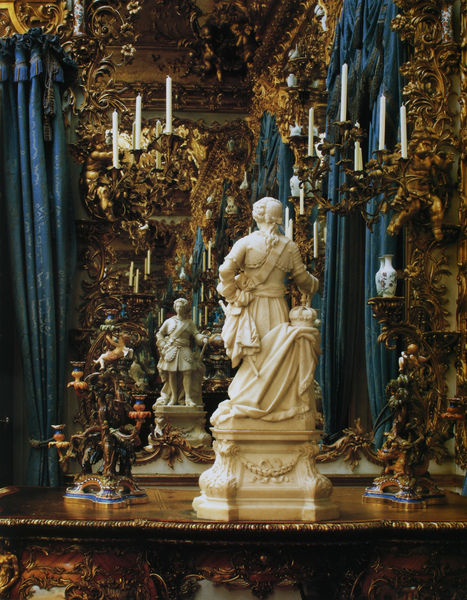
Titel: Marmorstatuette Ludwigs XV. auf dem Schreibtisch des Spiegelsaals
Standort: Graswangtal
Institution: Schloss Linderhof
Schlagwörter: blau, dunkel, mann, schatten, umhang, weiß, hell, licht, marmor, männer, rücken, schmuck, tisch, zimmer, blüten, gebäude, gürtel, rot, schloss, malerei, ornament, barock, falten, sockel, stehen, stein, spiegel, vorhang, kirche, figur, gewand, gold, interieur, pose, reich, stoff, decke, rokkoko, krone, rokoko, skulptur, statue, vase, schärpe, kommode, schreibtisch, spiegelbild, weis, saal, könig, vorhänge, glanz, floral, ornamente, verzierung, kerzen, leuchter, lüster, stuck, vasen, kordel, bildhauerei, faltenwurf, plastik, platte, foto, porzellan, palast, statuette, brokat, jagd, altar, girlanden, rückansicht, kerzenständer, kerzenhalter, kerzenleuchter, skulpturen, statuen, konsole, prunk, artemis, kandelaber, wertvoll, quasten, aufsatz, feston, figut, tieren, verierung, ornamen, figurine, pomp, konsoltisch, tischaufsatz, schribtisch, forhang, skulpturenensemble, amerleri, skulptur denkmal kerzenleuchter